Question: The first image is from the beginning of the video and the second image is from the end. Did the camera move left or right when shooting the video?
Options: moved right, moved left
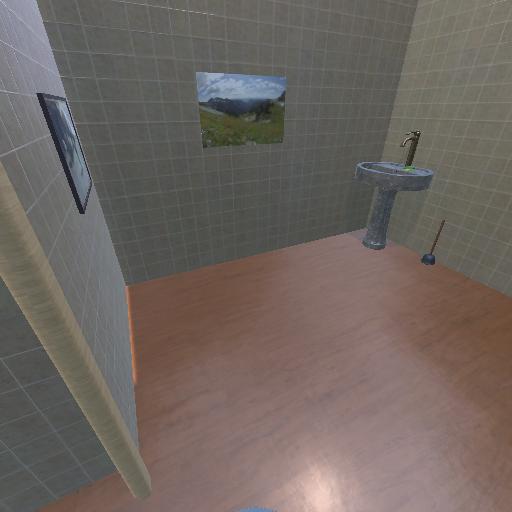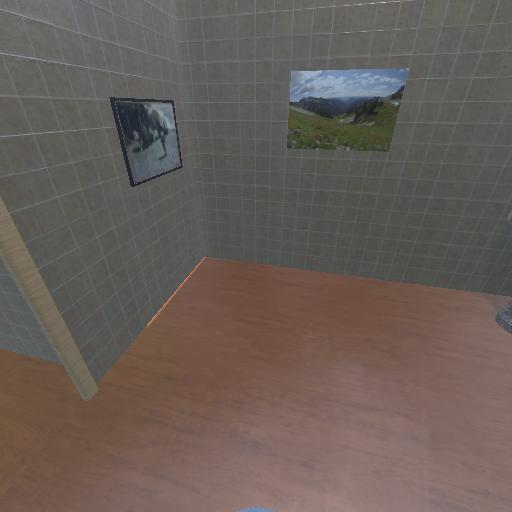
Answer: moved right